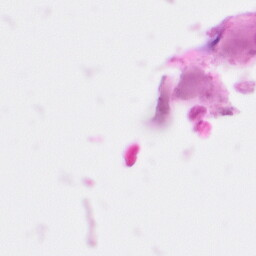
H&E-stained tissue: Pancreatic